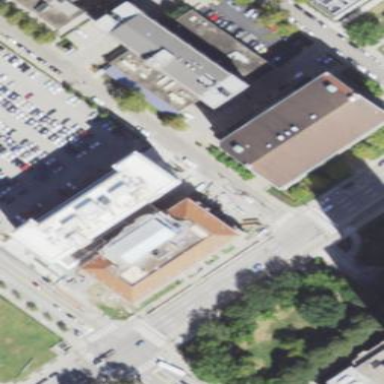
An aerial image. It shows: Hotel with flat roof.